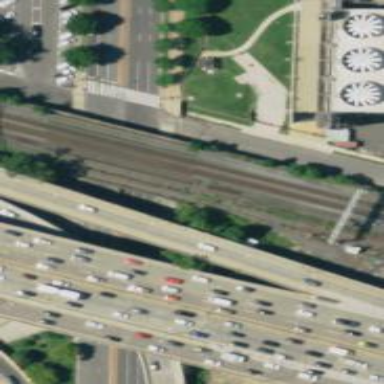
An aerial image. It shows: Railway yard with bridge over the rail.